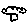
Label: tree